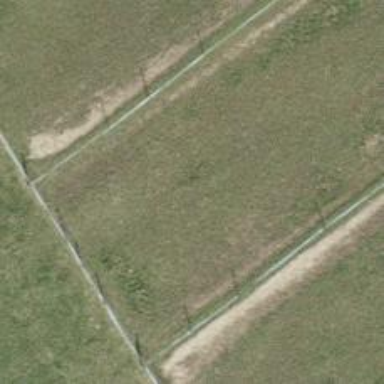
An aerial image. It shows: Fence.